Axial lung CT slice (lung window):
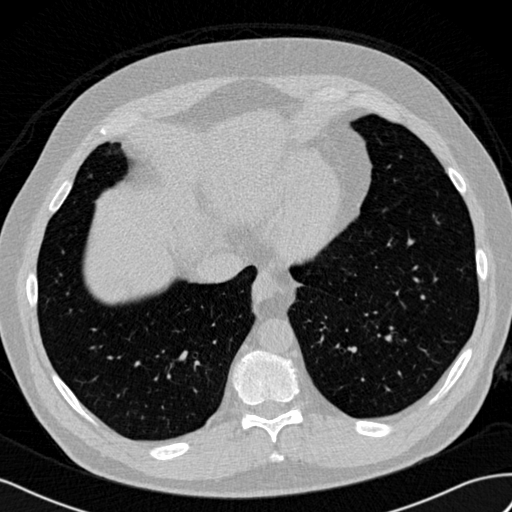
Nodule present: no